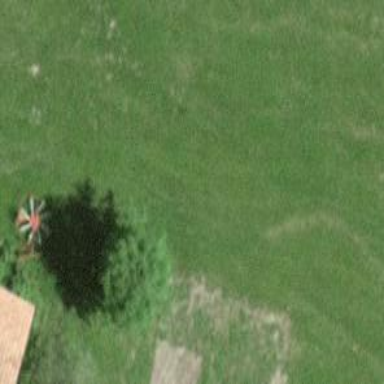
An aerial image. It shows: Beautiful tree in nature.